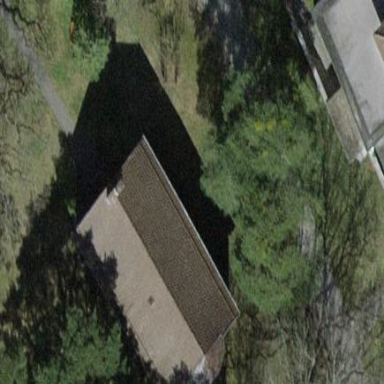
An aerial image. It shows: Chapel that serves as place of worship.